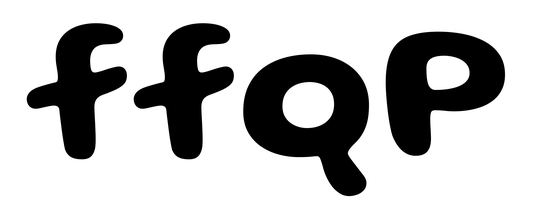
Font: Gluten_SemiBold